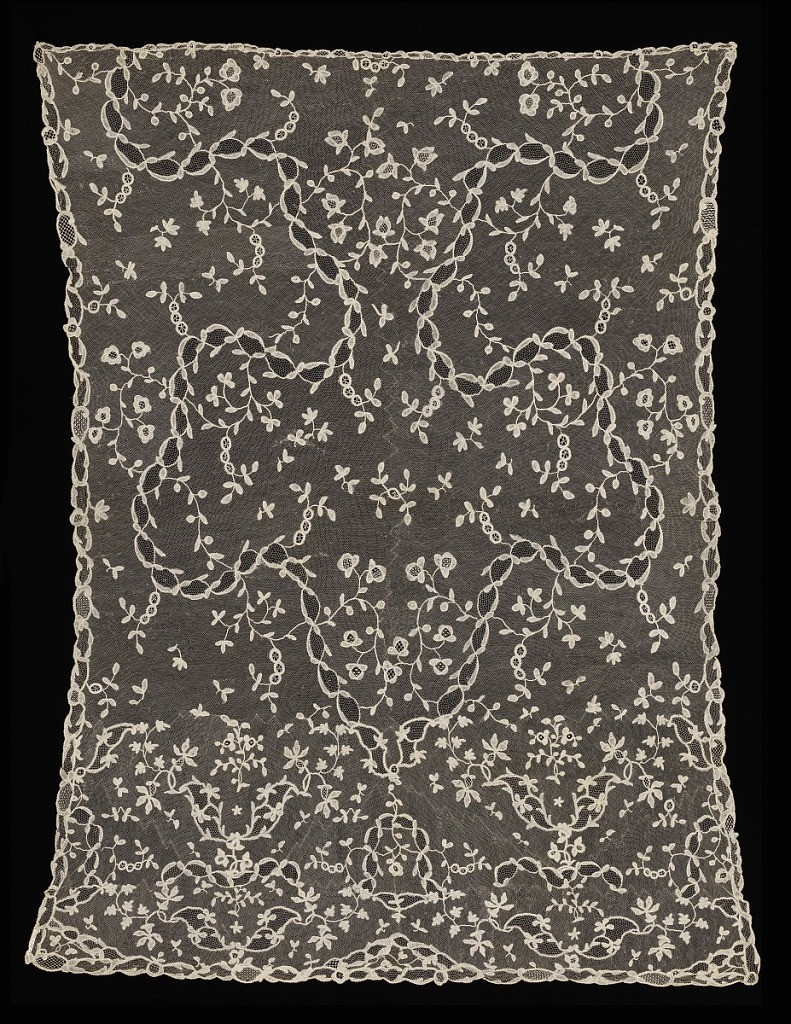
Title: Cover or veil
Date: early 18th century
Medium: linen Technique: Brussels style bobbin lace
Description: Veil of Brussels-style lace with droschel ground and slender curving stems with leaves and flowers.